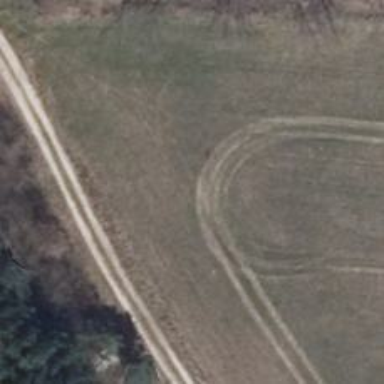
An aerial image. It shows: Track with sand surface of grade3 quality.